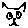
Label: cat